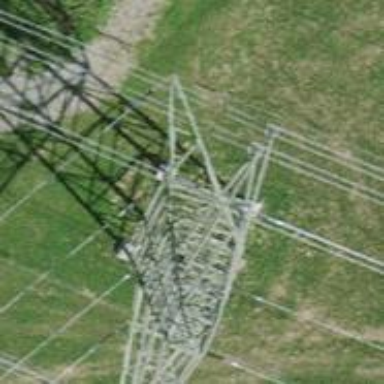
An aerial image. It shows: Power tower or pole.